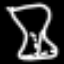
Label: hourglass